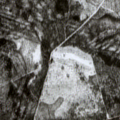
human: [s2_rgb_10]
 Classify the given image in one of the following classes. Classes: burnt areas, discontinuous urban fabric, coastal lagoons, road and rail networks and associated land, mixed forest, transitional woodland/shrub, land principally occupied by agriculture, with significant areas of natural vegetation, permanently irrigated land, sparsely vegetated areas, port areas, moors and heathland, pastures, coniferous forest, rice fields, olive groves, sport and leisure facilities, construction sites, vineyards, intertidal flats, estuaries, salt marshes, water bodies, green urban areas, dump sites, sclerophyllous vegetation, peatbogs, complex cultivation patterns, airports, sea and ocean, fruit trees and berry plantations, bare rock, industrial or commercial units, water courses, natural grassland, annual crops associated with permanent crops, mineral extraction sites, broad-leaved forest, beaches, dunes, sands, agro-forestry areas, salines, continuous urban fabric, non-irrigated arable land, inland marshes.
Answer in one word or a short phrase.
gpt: coniferous forest, mixed forest, transitional woodland/shrub